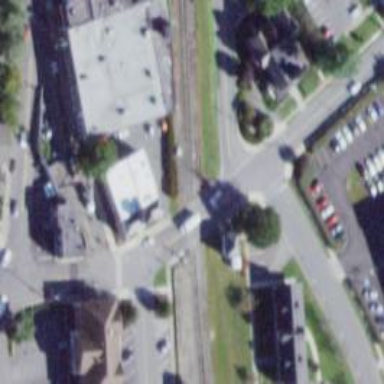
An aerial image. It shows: Railway crossing.